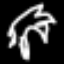
Label: palm tree